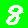
Digit: 8